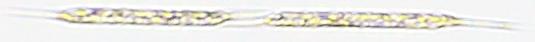
Label: Rhizosolenia